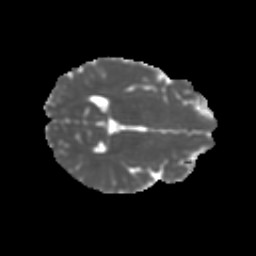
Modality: MD
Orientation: axial
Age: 12
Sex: female
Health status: ill
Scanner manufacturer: ge
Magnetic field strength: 3 T
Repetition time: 6.752 s
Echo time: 0.079 s